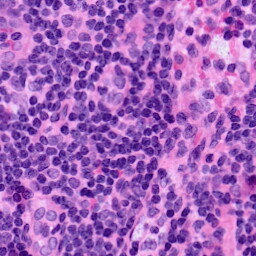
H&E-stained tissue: LymphNode